Question: Hi I'm trying to make my first framework in iOS. I've been searching for a few days and finally got it, i'm using this <URL> which is very simple and straightforward.
But I'm having a bit of a problem understanding one thing. My app that is using the framework can build and run with a but can't do it with the .
The Aggregate Target script puts together the two static libraries (Simulator and Device) in one Binary:
'''
xcrun lipo -create "${BUILT_PRODUCTS_DIR}/${SF_EXECUTABLE_PATH}" "${SF_OTHER_BUILT_PRODUCTS_DIR}/${SF_EXECUTABLE_PATH}" -output "${BUILT_PRODUCTS_DIR}/${SF_WRAPPER_NAME}/Versions/A/${SF_TARGET_NAME}"
'''
I build that Aggregator Target and go to my folder and has two folders in it:
I'm using the framework that's inside .
Shouldn't be only one folder, since I compile to one Universal Framework?
What am I missing or doing wrong?
Thank you in advance.
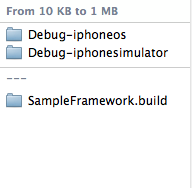
Answer: I used this to build Dropbox universal framework. Make product and version info changes to suite yours.
'''
# Sets the target folders and the final framework product.
FMK_NAME=DropboxSDK
FMK_VERSION=5.5
# Install dir will be the final output to the framework.
# The following line create it in the root folder of the current project.
INSTALL_DIR=${SRCROOT}/Products/${FMK_NAME}.framework
# Working dir will be deleted after the framework creation.
WRK_DIR=build
DEVICE_DIR=${WRK_DIR}/Release-iphoneos/${FMK_NAME}.framework
SIMULATOR_DIR=${WRK_DIR}/Release-iphonesimulator/${FMK_NAME}.framework
# Building both architectures.
xcodebuild -configuration "Release" -target "${FMK_NAME}" -sdk iphoneos
xcodebuild -configuration "Release" -target "${FMK_NAME}" -sdk iphonesimulator
# Cleaning the oldest.
if [ -d "${INSTALL_DIR}" ]
then
rm -rf "${INSTALL_DIR}"
fi
# Creates and renews the final product folder.
mkdir -p "${INSTALL_DIR}"
mkdir -p "${INSTALL_DIR}/Versions"
mkdir -p "${INSTALL_DIR}/Versions/${FMK_VERSION}"
mkdir -p "${INSTALL_DIR}/Versions/${FMK_VERSION}/Resources"
mkdir -p "${INSTALL_DIR}/Versions/${FMK_VERSION}/Headers"
# Creates the internal links.
# It MUST uses relative path, otherwise will not work when the folder is copied/moved.
ln -s "${FMK_VERSION}" "${INSTALL_DIR}/Versions/Current"
ln -s "Versions/Current/Headers" "${INSTALL_DIR}/Headers"
ln -s "Versions/Current/Resources" "${INSTALL_DIR}/Resources"
ln -s "Versions/Current/${FMK_NAME}" "${INSTALL_DIR}/${FMK_NAME}"
# Copies the headers and resources files to the final product folder.
cp -R "${DEVICE_DIR}/Headers/" "${INSTALL_DIR}/Versions/${FMK_VERSION}/Headers/"
cp -R "${DEVICE_DIR}/" "${INSTALL_DIR}/Versions/${FMK_VERSION}/Resources/"
# Removes the binary and header from the resources folder.
rm -r "${INSTALL_DIR}/Versions/${FMK_VERSION}/Resources/Headers" "${INSTALL_DIR}/Versions/${FMK_VERSION}/Resources/${FMK_NAME}"
# Uses the Lipo Tool to merge both binary files (i386 + armv6/armv7) into one Universal final product.
lipo -create "${DEVICE_DIR}/${FMK_NAME}" "${SIMULATOR_DIR}/${FMK_NAME}" -output "${INSTALL_DIR}/Versions/${FMK_VERSION}/${FMK_NAME}"
rm -r "${WRK_DIR}"
'''